Field crop: maize
Growth stage: 2
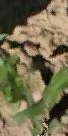
Species: maize